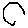
Label: hexagon